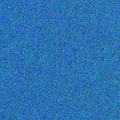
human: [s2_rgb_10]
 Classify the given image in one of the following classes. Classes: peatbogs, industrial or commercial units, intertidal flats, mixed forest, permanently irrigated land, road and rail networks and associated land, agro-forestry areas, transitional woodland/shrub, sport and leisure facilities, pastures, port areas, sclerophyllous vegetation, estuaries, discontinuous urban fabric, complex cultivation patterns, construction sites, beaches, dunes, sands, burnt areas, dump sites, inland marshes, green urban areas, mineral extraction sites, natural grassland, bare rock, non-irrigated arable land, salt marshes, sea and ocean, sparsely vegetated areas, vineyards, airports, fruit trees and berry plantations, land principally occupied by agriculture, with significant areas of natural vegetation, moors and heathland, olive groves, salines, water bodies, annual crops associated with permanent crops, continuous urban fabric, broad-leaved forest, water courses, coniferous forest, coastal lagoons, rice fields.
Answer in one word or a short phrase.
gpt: sea and ocean